Field crop: tomato
Growth stage: 1
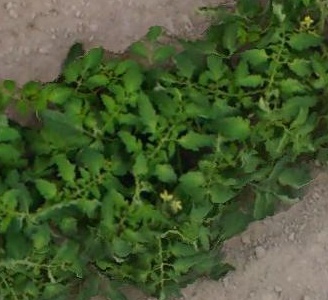
Species: tomato